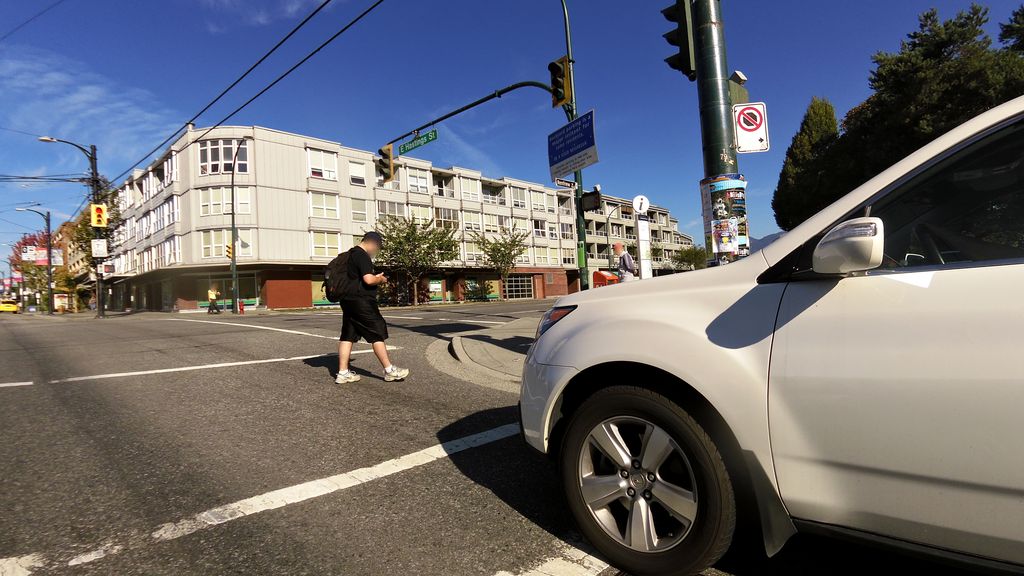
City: vancouver